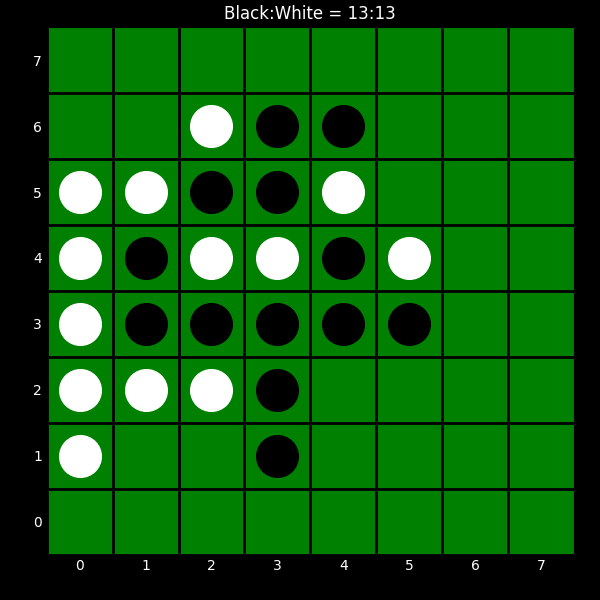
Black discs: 13
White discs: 13